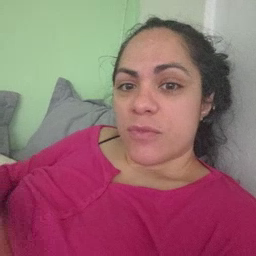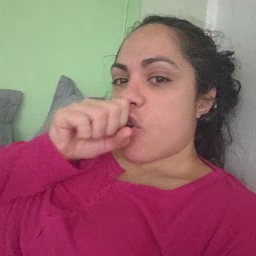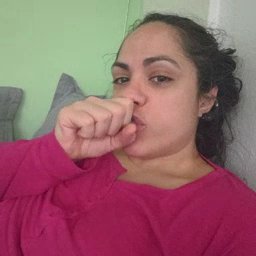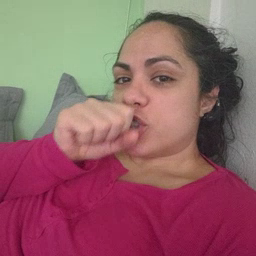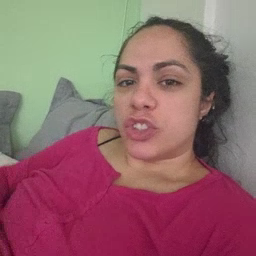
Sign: orange